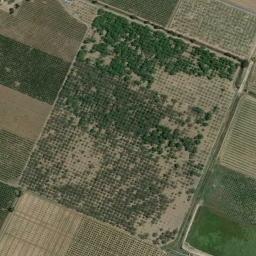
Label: rectangular_farmland